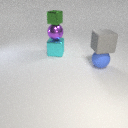
large purple metal sphere above large cyan metal cube